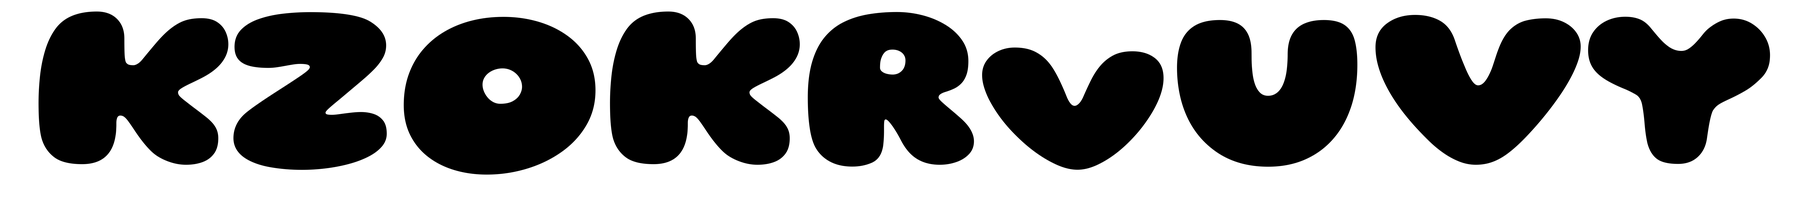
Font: Gluten_Black